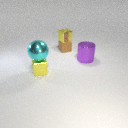
small yellow metal cube below large cyan metal sphere